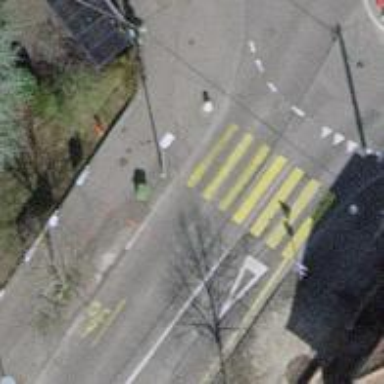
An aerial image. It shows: Uncontrolled zebra crossing on the road.